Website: lowes
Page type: review-order
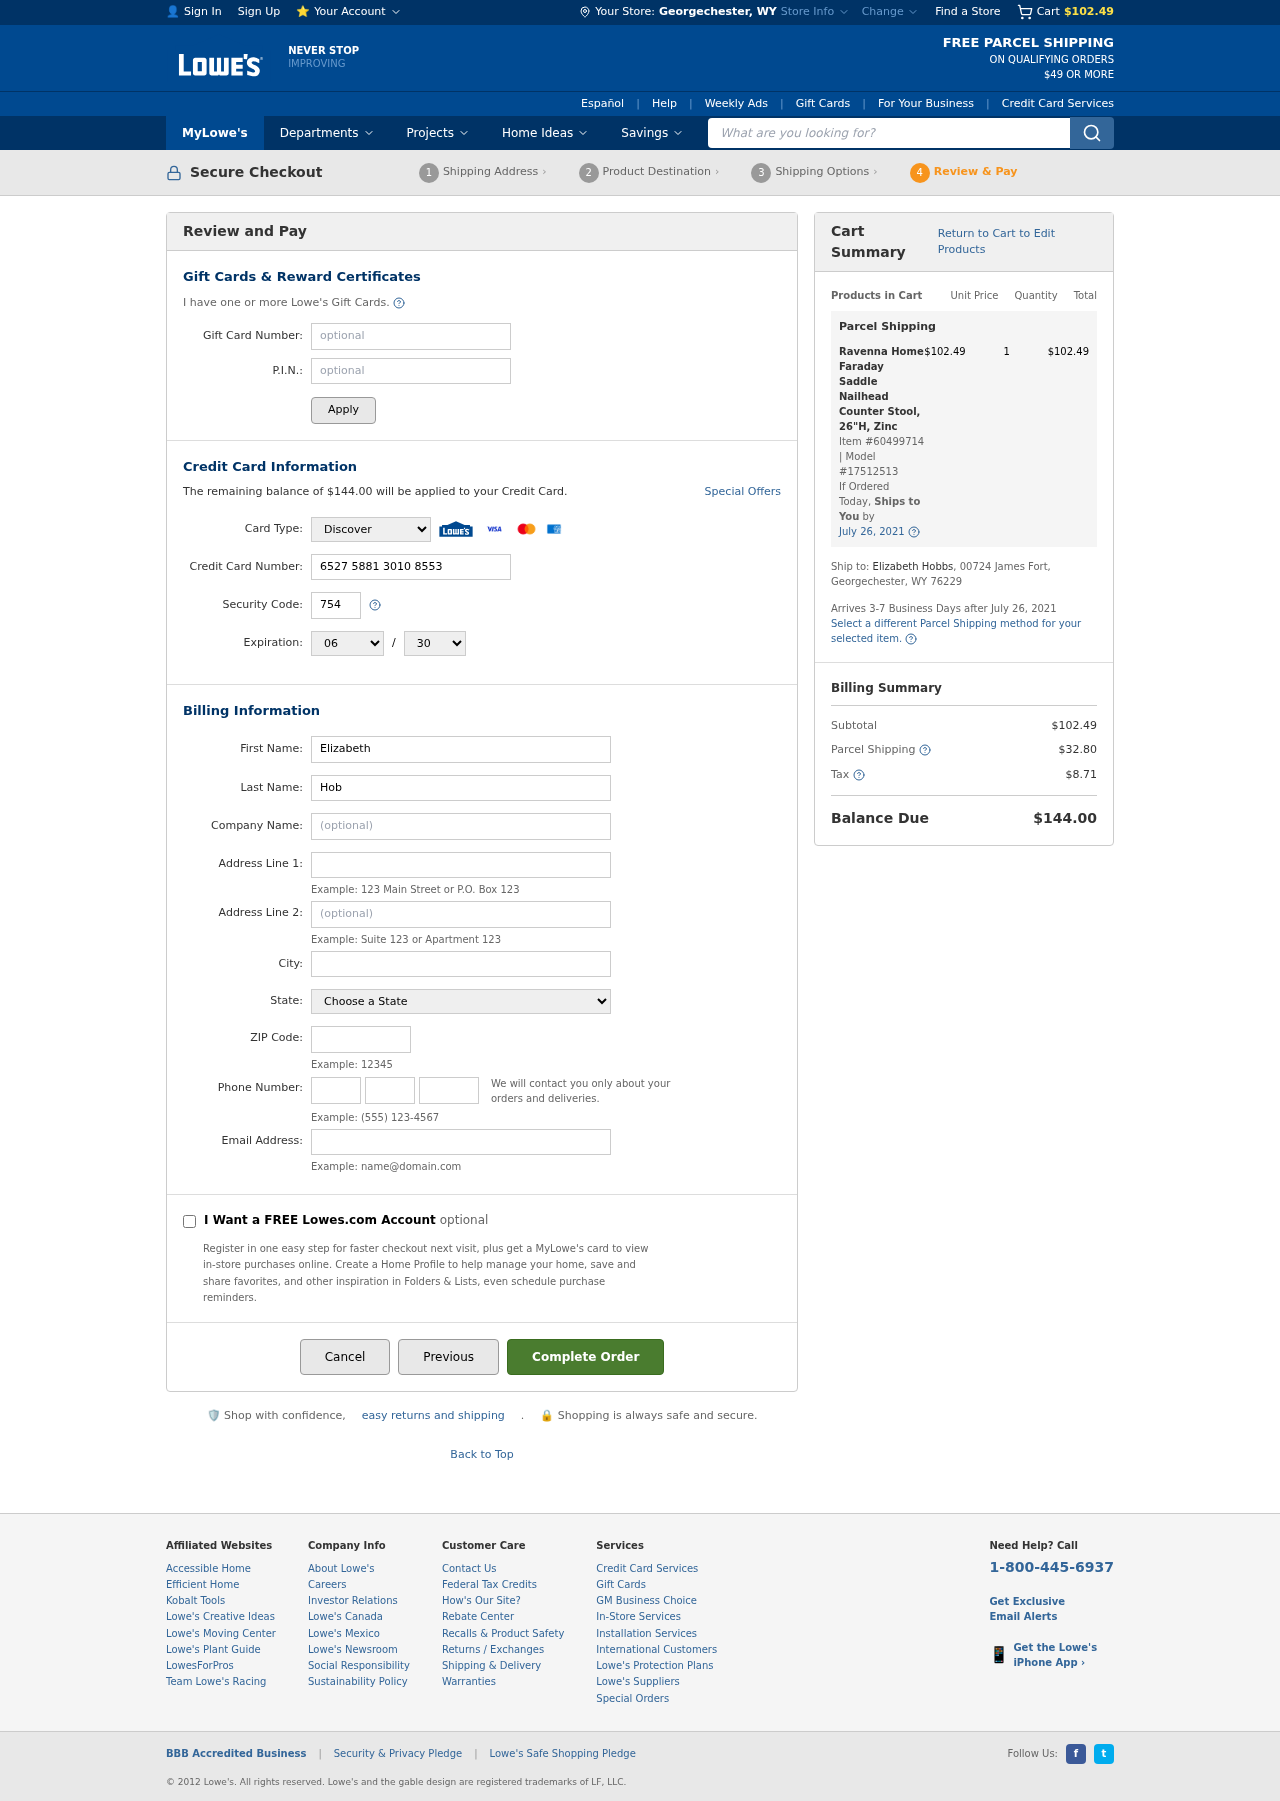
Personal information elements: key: PII_CARD_CVV
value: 754
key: PII_CARD_EXPIRY_MONTH
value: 06
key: PII_CARD_EXPIRY_YEAR
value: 30
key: PII_CARD_NUMBER
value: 6527 5881 3010 8553
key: PII_CARD_TYPE
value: Discover
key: PII_CITY
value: Georgechester
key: PII_CITY_STATE
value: Georgechester, WY
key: PII_EMAIL
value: elizabeth_hobbs@gmail.com
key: PII_FIRSTNAME
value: Elizabeth
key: PII_LASTNAME
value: Hobbs
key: PII_PHONE_AREA
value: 283
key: PII_PHONE_PREFIX
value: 618
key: PII_PHONE_SUFFIX
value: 6118
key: PII_POSTCODE
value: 76229
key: PII_STATE
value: Wyoming
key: PII_STREET
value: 00724 James Fort
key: PII_STREET2
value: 00724 James Fort
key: PII_FULLNAME2
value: Elizabeth Hobbs
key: PII_STATE_ABBR
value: WY
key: PII_POSTCODE_FULL
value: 76229
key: PII_CITY_STATE_ZIP
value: Georgechester, WY 76229
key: PII_POSTCODE_NUMERIC
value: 76229
Product elements: key: PRODUCT1_NAME
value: Ravenna Home Faraday Saddle Nailhead Counter Stool, 26"H, Zinc
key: PRODUCT1_PRICE
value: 102.49
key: PRODUCT1_QUANTITY
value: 1
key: PRODUCT1_ITEM_NUMBER
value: Item #60499714
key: PRODUCT1_MODEL_NUMBER
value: Model #17512513
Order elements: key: ORDER_SUBTOTAL
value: $102.49
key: ORDER_BALANCE_DUE
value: $144.00
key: ORDER_SHIPPING_DATE
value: July 26, 2021
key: ORDER_ITEM_TOTAL
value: $102.49
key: ORDER_SHIPPING_DATE2
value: July 26, 2021
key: ORDER_SHIPPING_COST
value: $32.80
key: ORDER_TAX
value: $8.71
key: ORDER_TOTAL
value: $144.00
Search elements: key: HEADER_SEARCH
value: What are you looking for?